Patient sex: F
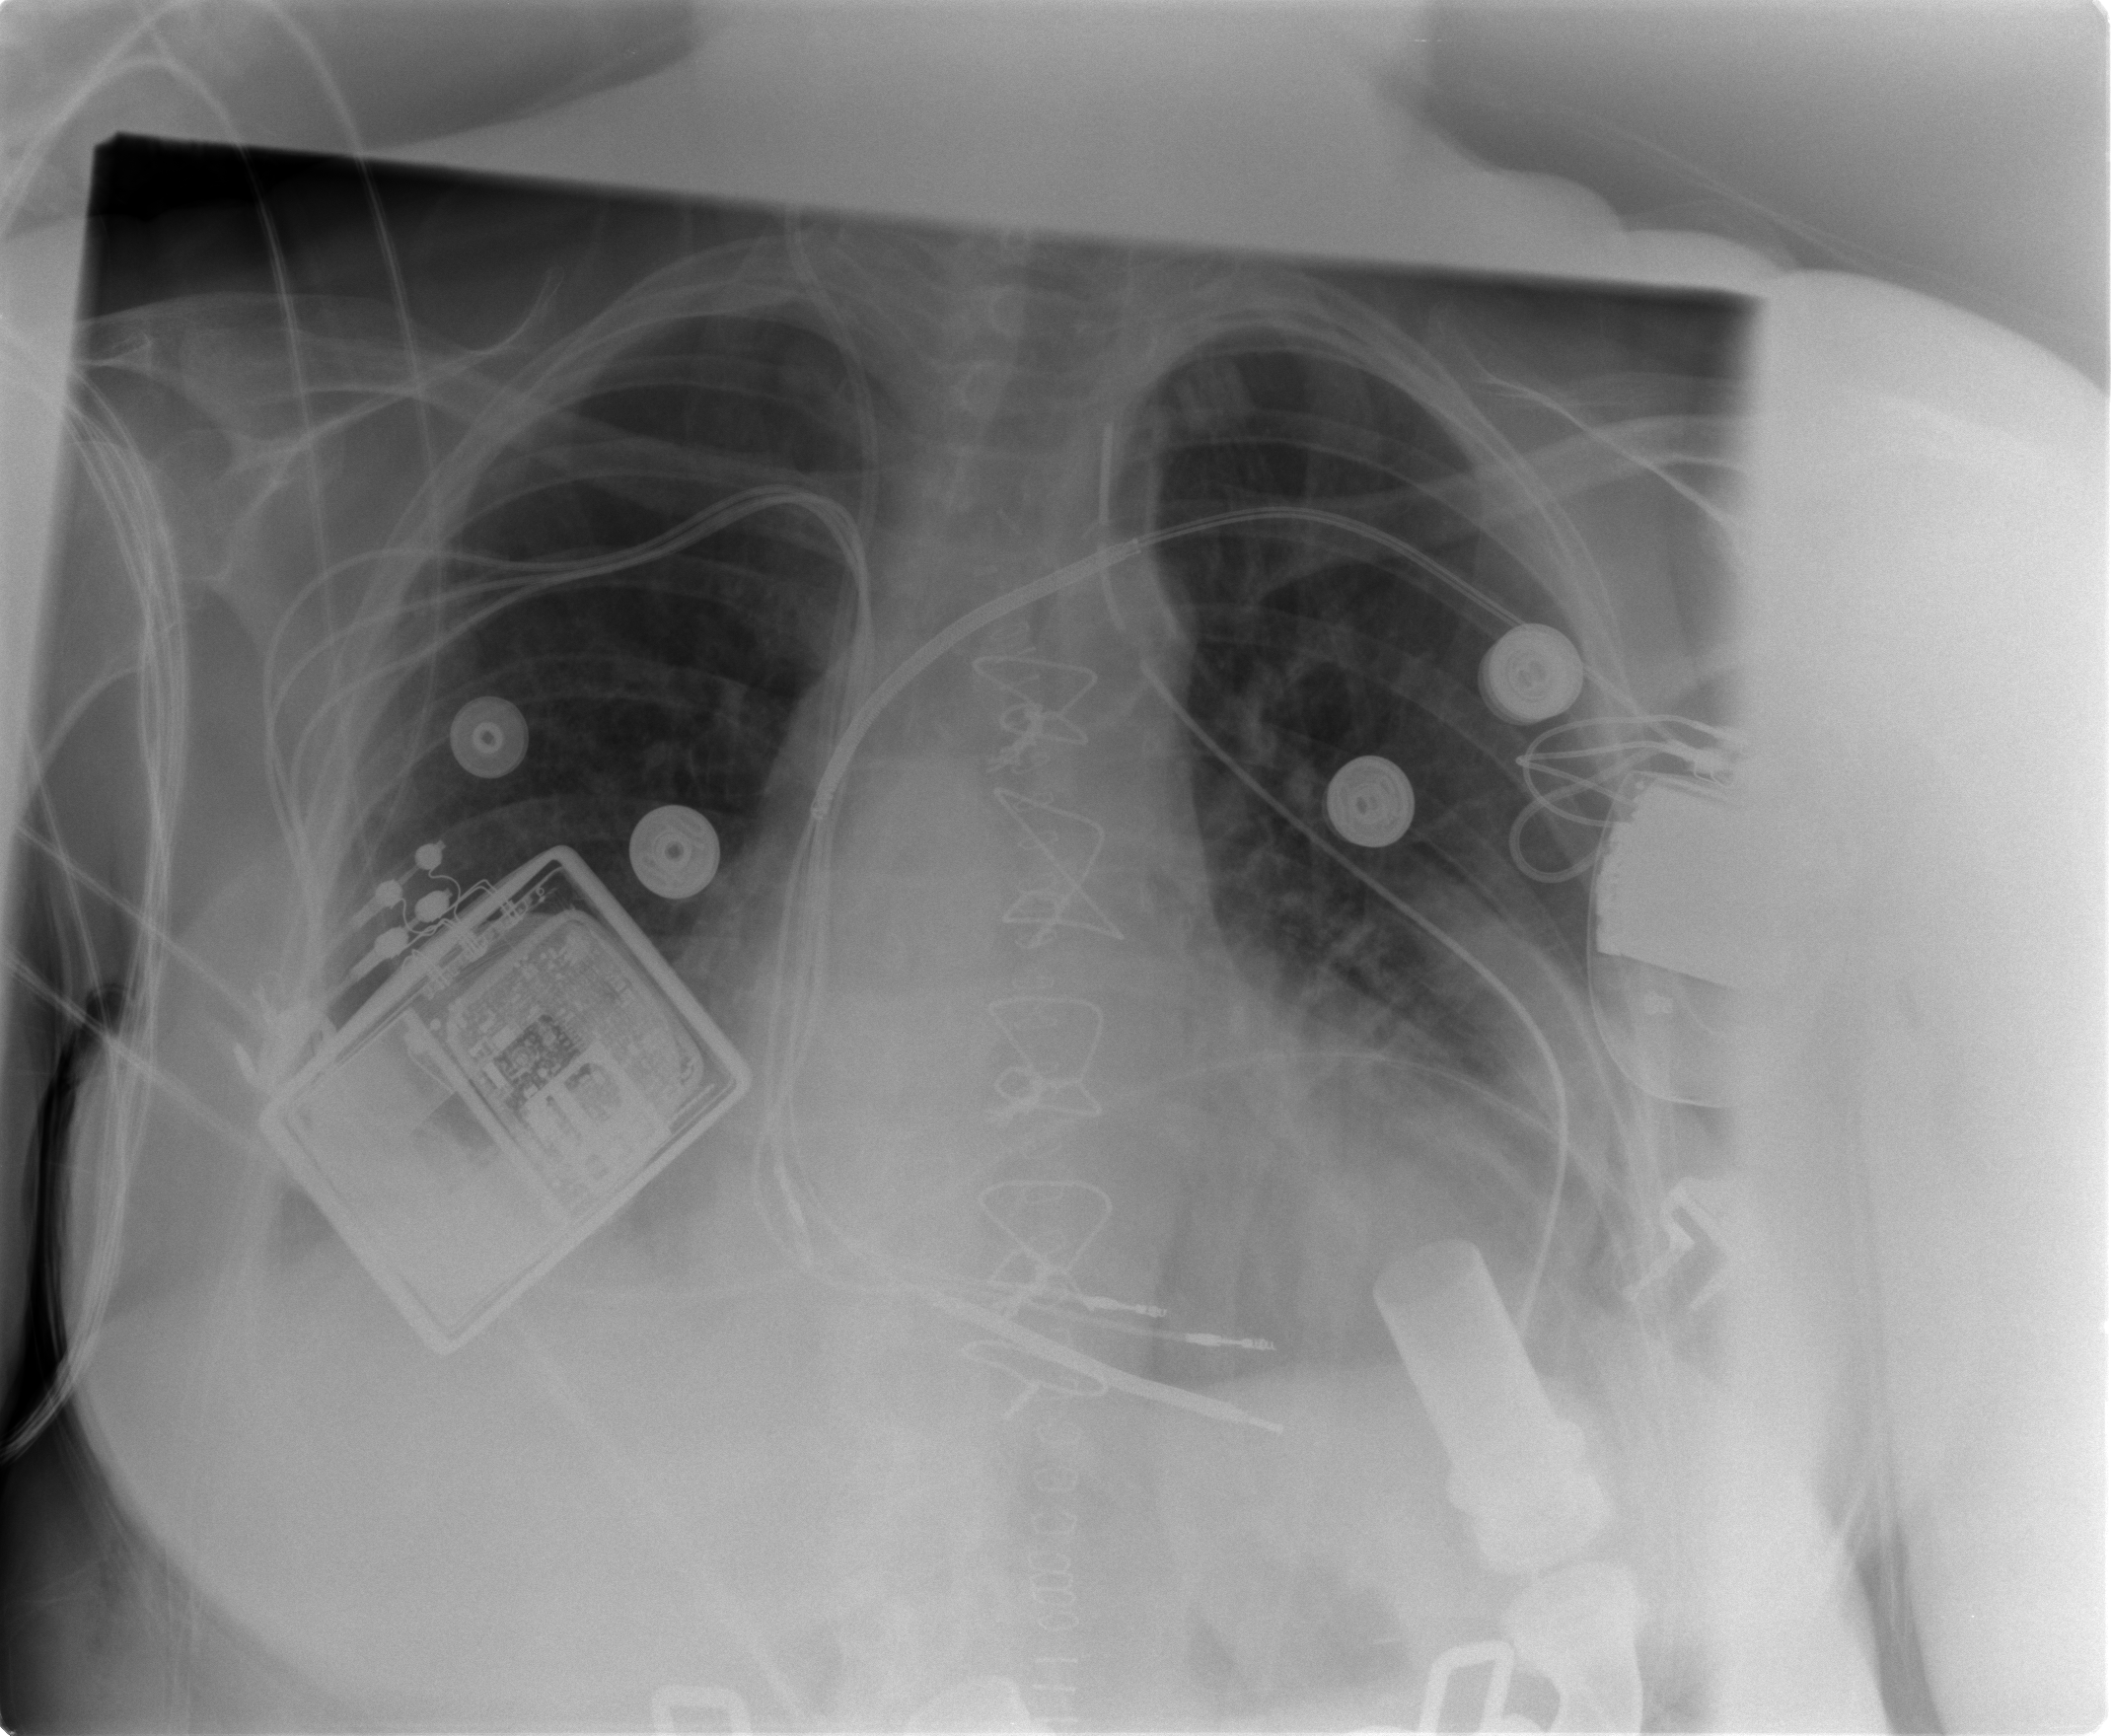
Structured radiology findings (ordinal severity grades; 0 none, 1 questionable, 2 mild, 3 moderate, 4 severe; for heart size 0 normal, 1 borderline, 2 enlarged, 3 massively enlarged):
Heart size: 2
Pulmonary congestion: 2
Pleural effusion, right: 1
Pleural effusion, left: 2
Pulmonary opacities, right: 0
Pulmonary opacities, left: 0
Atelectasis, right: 0
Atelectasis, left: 2